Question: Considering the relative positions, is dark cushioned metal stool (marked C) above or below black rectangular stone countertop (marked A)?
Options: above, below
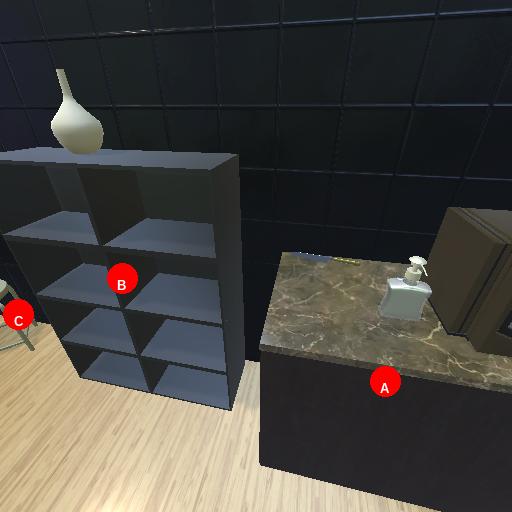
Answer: above